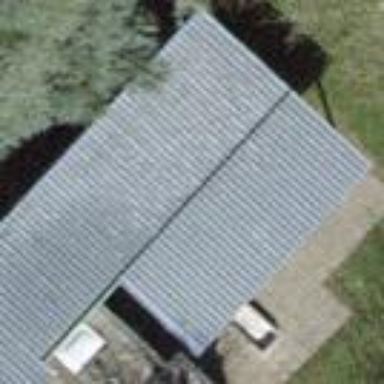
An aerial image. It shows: View of roof of building.